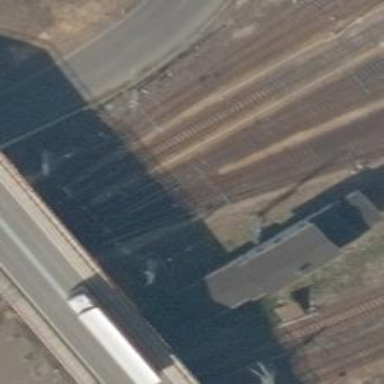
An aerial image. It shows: Railway switch.